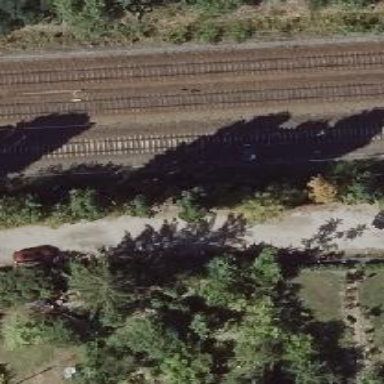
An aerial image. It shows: Railway signal.